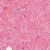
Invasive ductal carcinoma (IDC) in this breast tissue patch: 0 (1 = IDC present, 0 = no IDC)